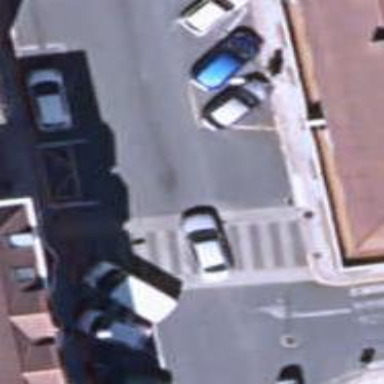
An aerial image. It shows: Marked crossing with traffic-calming table.